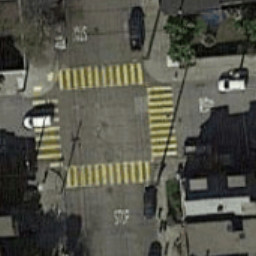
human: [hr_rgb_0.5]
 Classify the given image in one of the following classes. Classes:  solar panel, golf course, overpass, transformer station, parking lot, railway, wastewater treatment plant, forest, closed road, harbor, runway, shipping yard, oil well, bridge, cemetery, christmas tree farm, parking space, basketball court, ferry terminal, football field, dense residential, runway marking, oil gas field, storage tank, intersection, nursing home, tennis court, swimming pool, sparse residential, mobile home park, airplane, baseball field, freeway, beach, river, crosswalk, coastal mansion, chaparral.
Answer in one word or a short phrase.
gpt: crosswalk